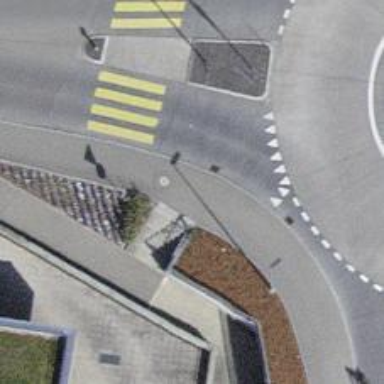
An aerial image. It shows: Road with steps.